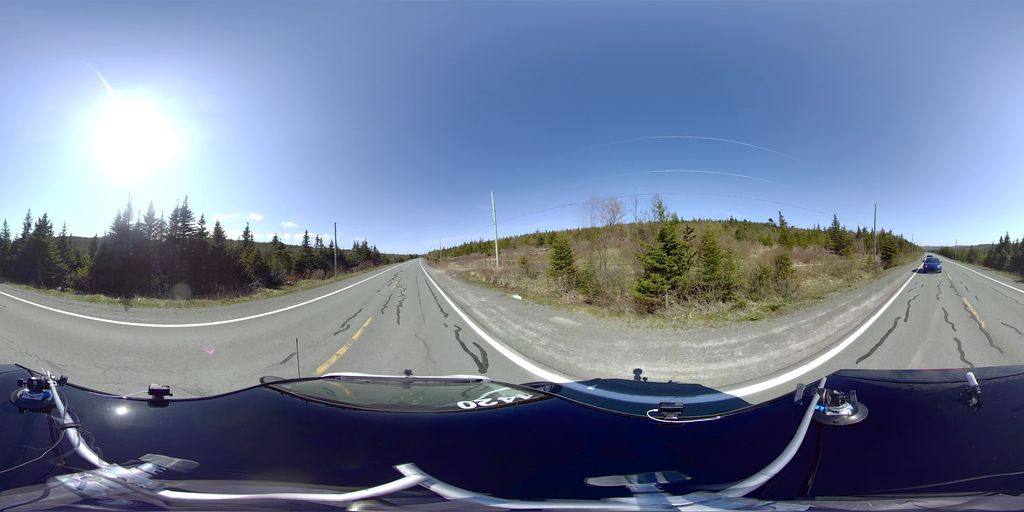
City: st_johns